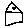
Label: house